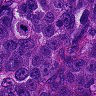
Metastatic tissue present: yes